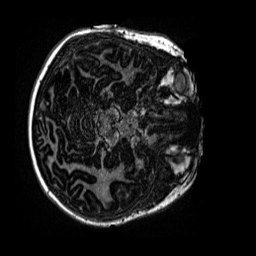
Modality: MP2RAGE
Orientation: axial
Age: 12
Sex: female
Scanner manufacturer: siemens
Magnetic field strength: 3 T
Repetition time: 4 s
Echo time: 0.00299 s